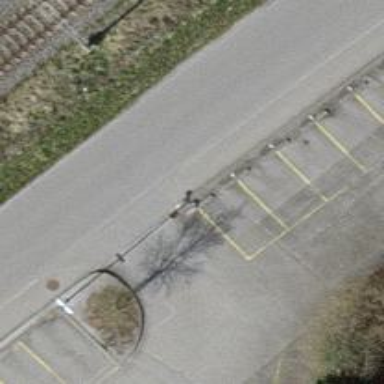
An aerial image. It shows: Parking aisle designated as service road.